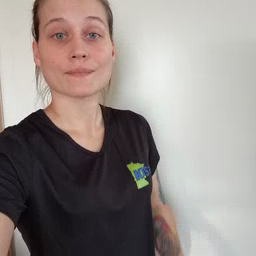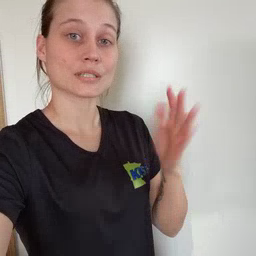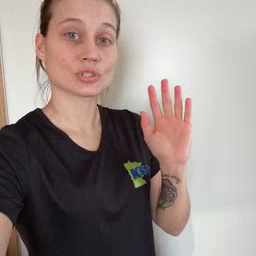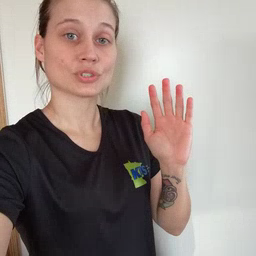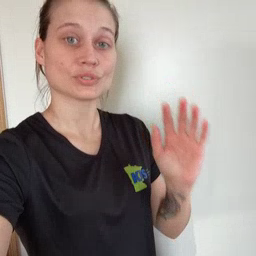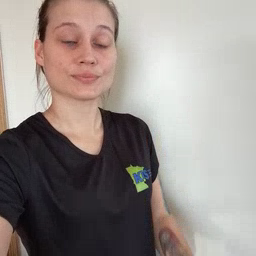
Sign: finish